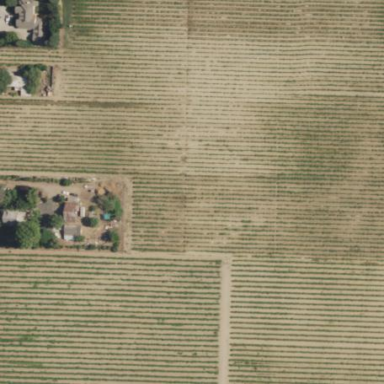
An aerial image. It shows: Vineyard.